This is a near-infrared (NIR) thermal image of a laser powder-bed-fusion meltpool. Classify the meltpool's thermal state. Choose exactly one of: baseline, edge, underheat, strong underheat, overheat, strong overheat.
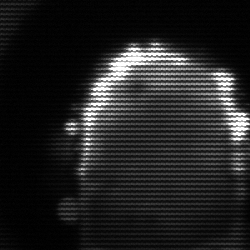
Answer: baseline